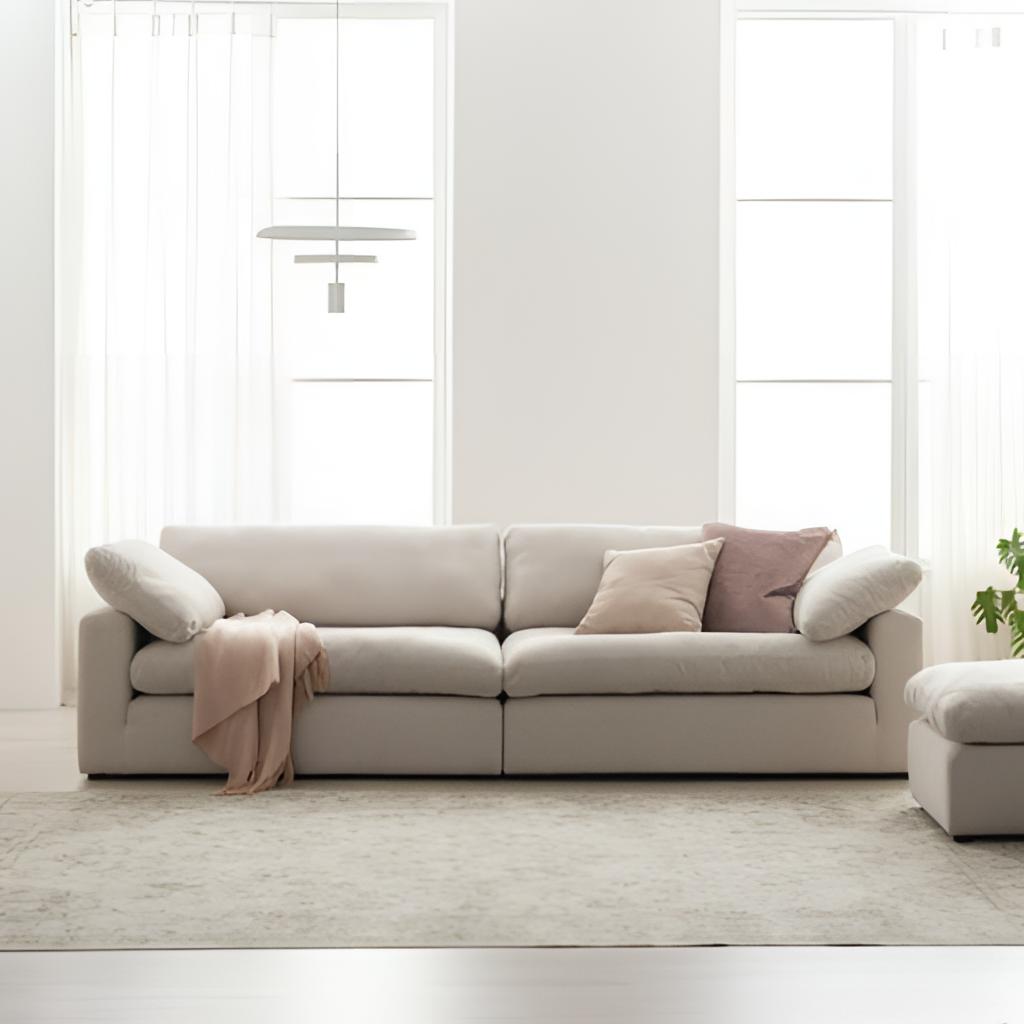
beige fabric sofa, living room, paint wallpaper, with solid pattern, modern, carpet flooring, with plain pattern